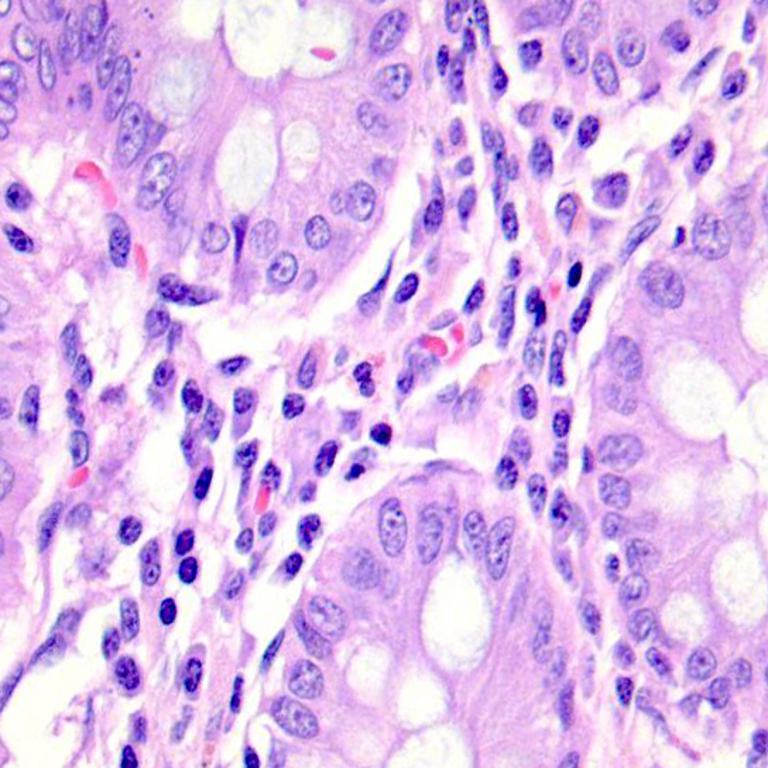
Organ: colon
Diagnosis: benign